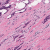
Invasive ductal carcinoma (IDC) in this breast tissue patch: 1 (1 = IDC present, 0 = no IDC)